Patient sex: M
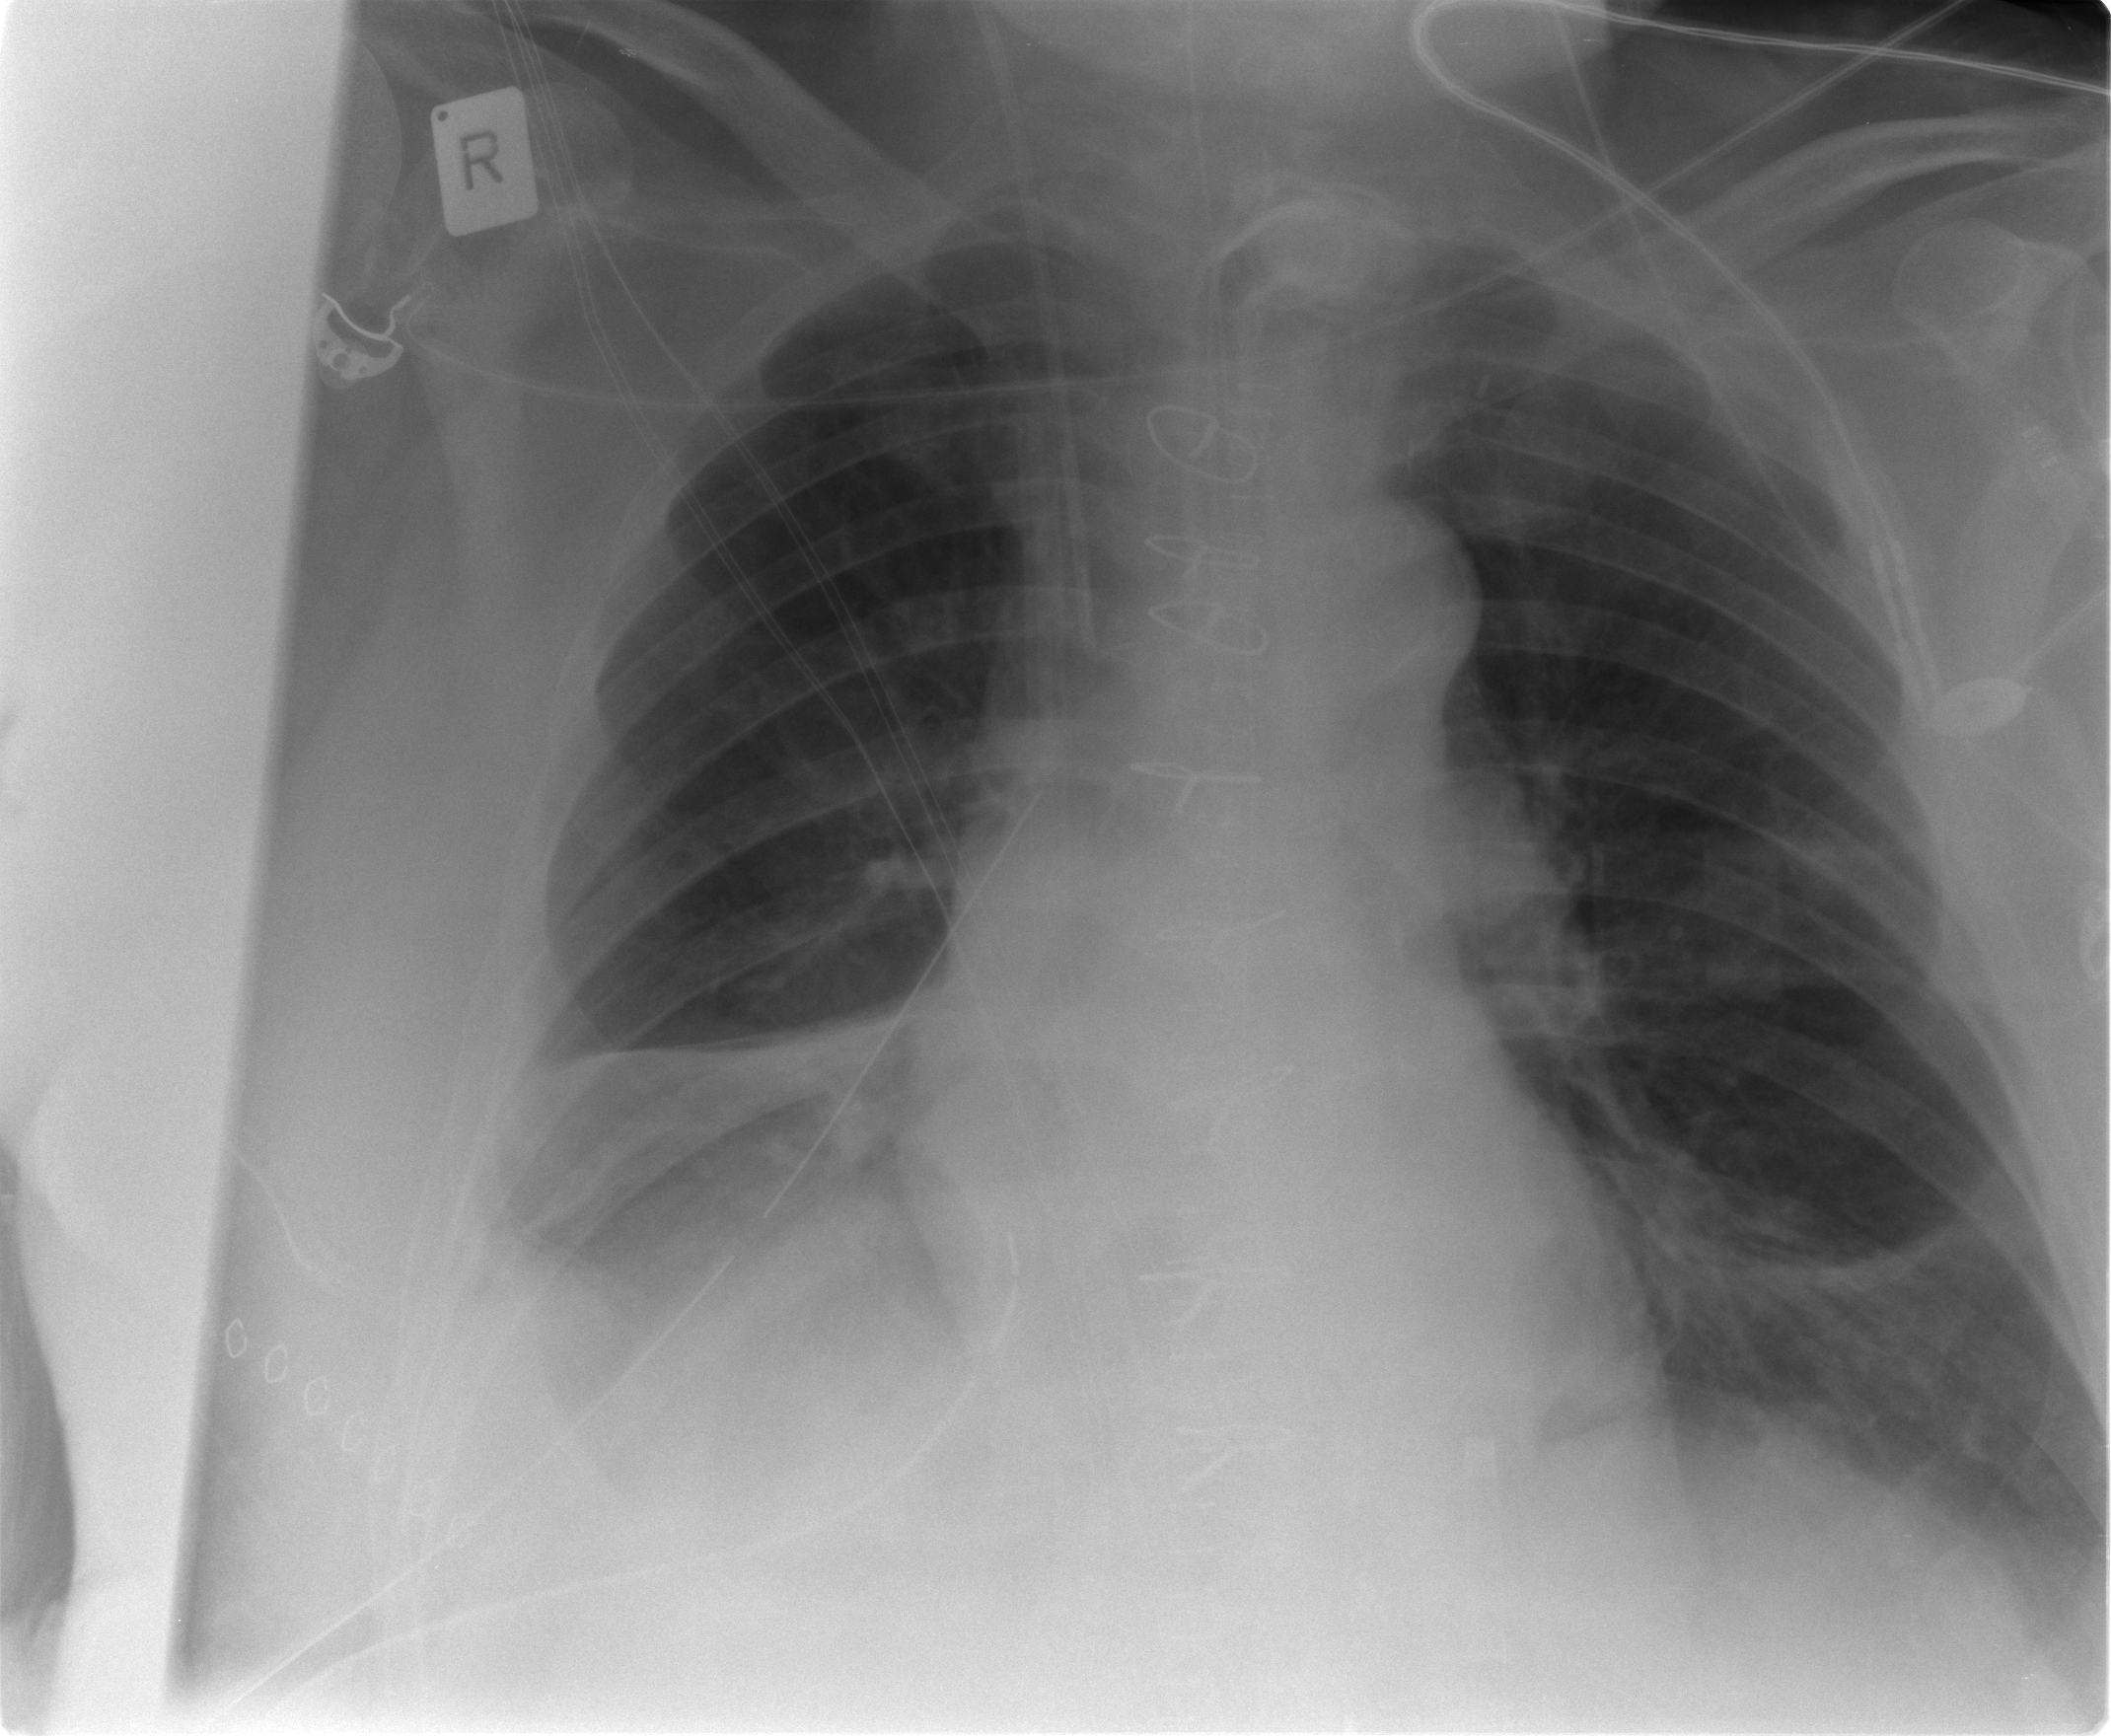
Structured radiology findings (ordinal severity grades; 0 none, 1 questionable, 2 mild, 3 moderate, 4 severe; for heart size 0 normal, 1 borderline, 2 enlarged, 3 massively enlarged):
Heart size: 0
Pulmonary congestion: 0
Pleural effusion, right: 2
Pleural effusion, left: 0
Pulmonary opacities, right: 3
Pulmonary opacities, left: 0
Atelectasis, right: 2
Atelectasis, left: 2